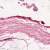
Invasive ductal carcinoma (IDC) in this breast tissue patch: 0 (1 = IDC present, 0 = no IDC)